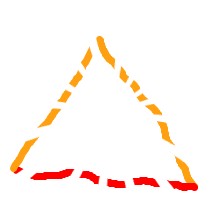
Shape: triangle